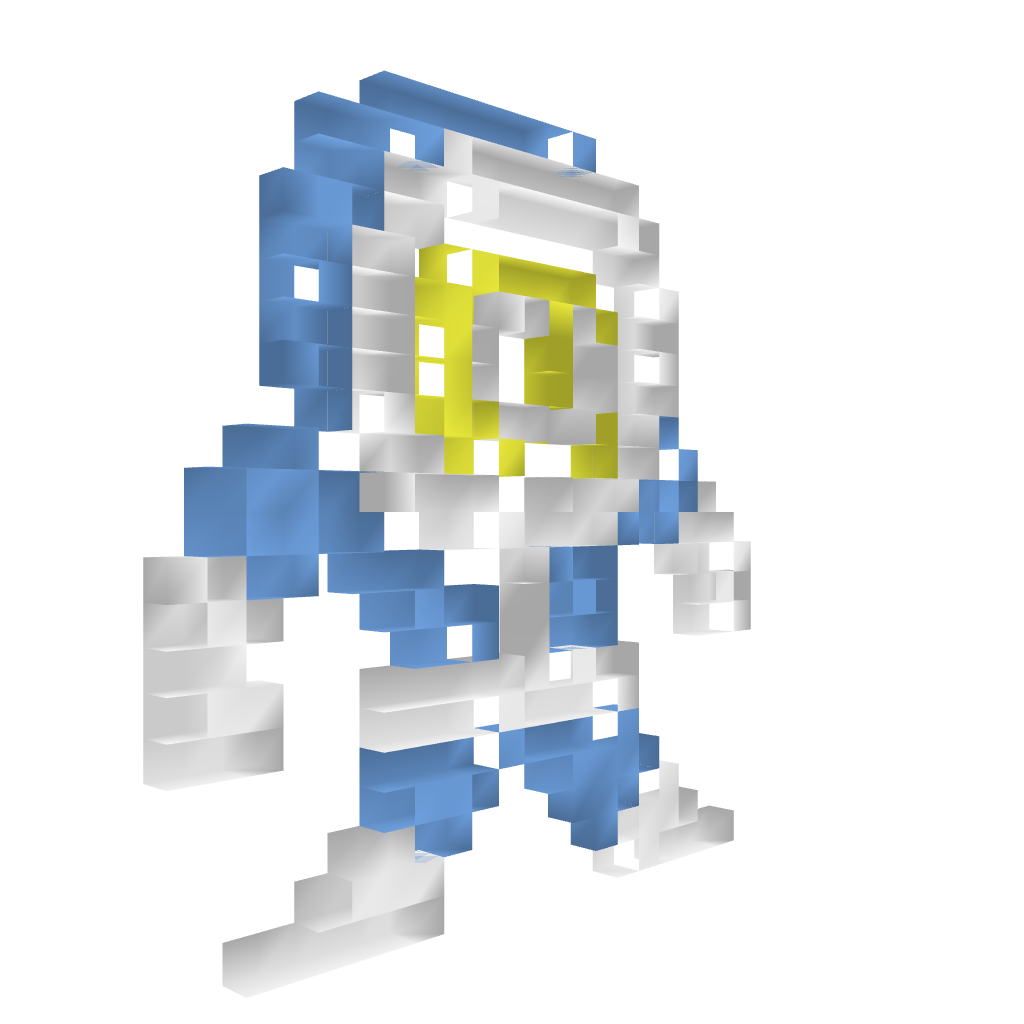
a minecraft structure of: Iceman (ErnieCIII) bad low quality